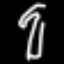
Label: palm tree